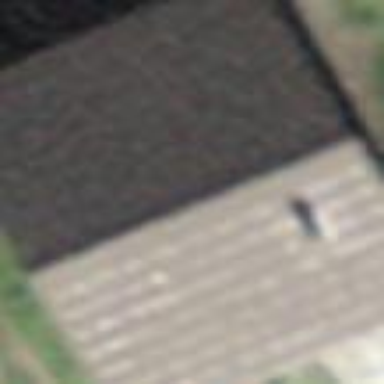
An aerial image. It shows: Cabin.